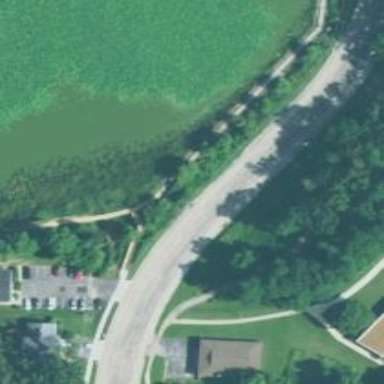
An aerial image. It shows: Footway bridge.